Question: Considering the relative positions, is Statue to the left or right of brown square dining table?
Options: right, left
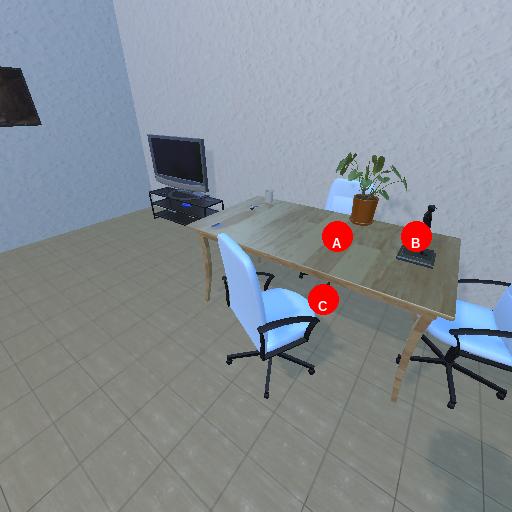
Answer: right